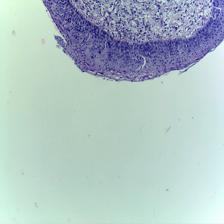
Diagnosis: Normal